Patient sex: F
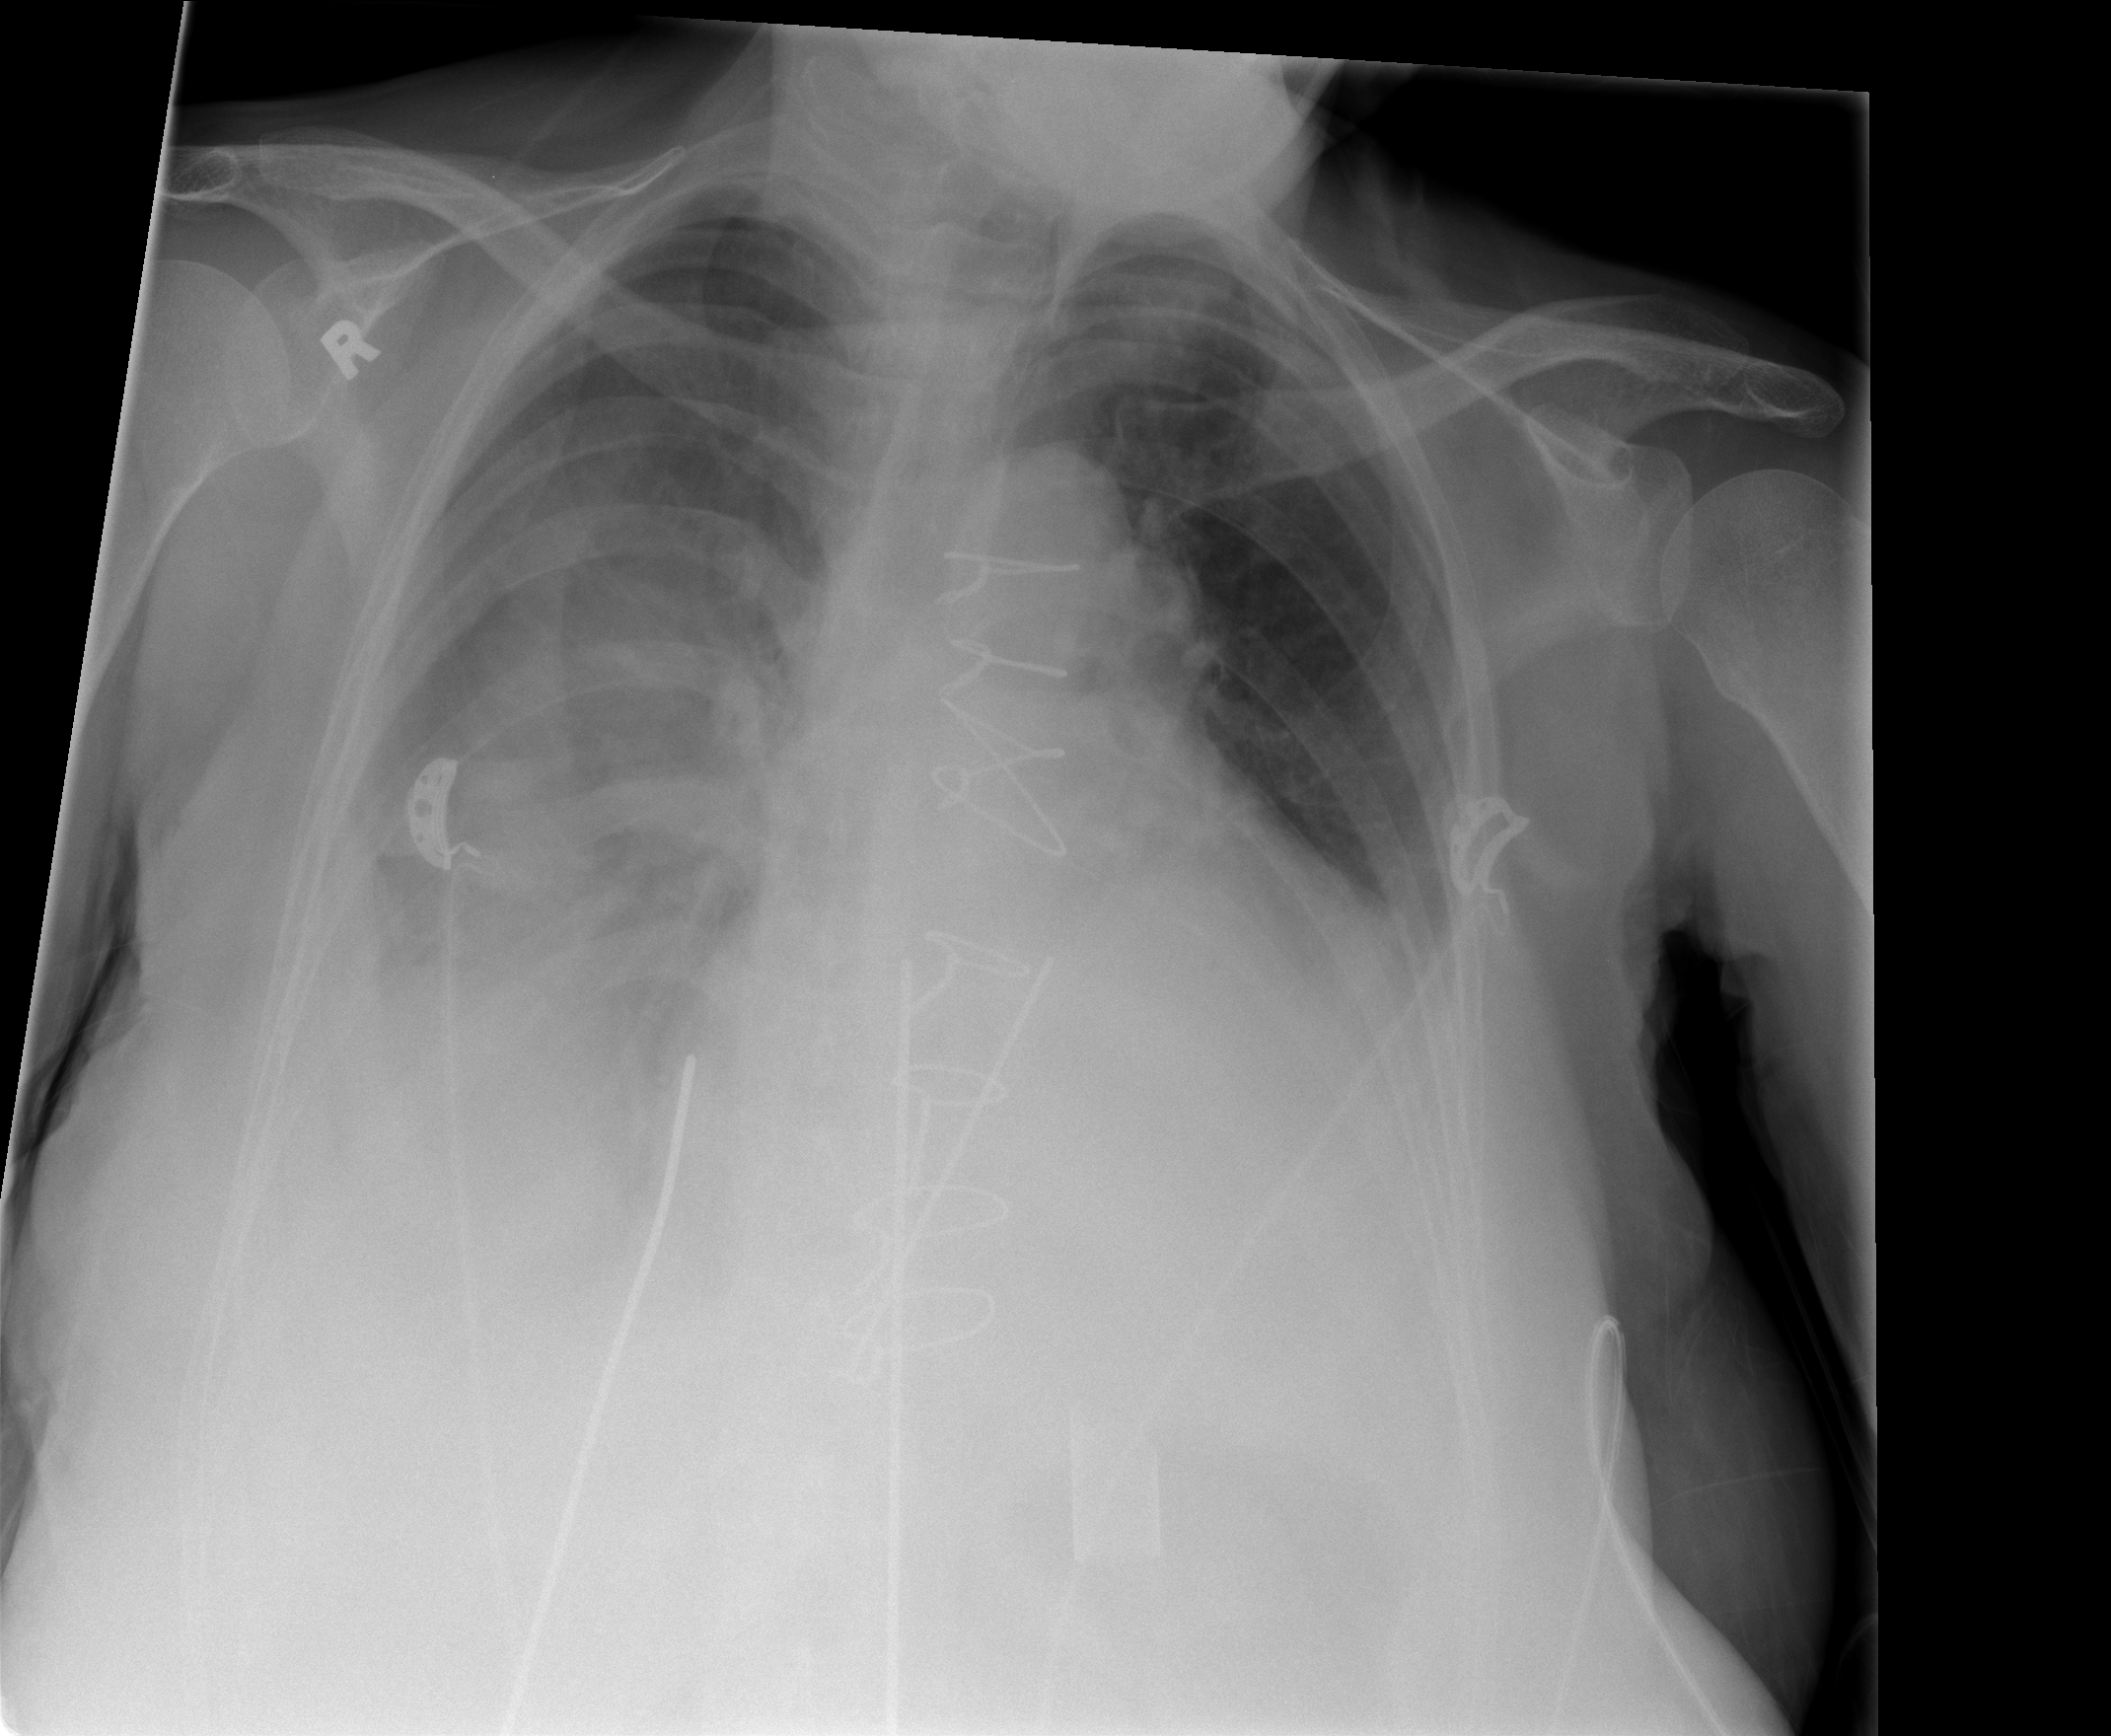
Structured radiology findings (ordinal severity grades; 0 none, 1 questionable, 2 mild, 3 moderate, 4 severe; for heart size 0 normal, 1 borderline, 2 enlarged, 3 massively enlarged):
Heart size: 2
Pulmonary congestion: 0
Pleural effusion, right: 2
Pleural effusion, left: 1
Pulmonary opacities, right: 0
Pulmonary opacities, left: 0
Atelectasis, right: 2
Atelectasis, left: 0